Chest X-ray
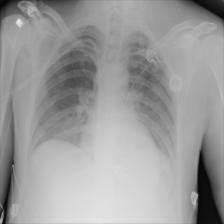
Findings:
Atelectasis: positive
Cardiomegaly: negative
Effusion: negative
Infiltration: negative
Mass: negative
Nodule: negative
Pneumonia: negative
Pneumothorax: negative
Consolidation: negative
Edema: negative
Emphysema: negative
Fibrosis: negative
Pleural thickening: negative
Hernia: negative